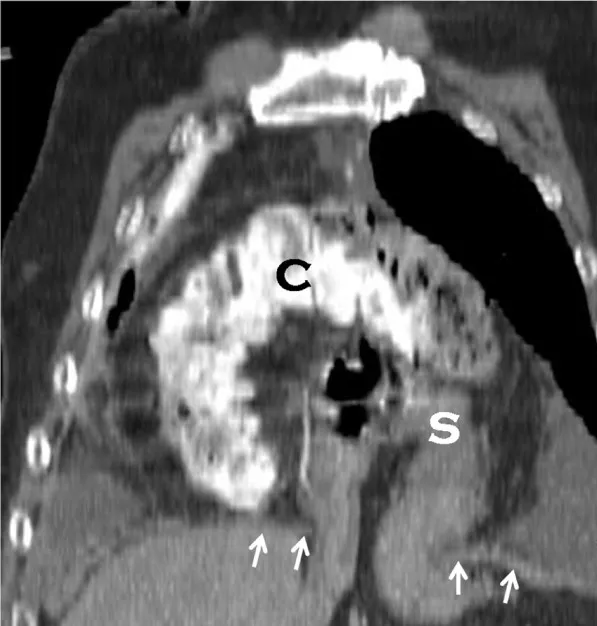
Chest Computed Tomography Scan. Sagittal oblique multiplanar reformat (MPR) from outside CT scan demonstrating discontinuity of diaphragm (white arrows) through which portions of the stomach (S) and transverse colon (C) have herniated.
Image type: radiology (ct)